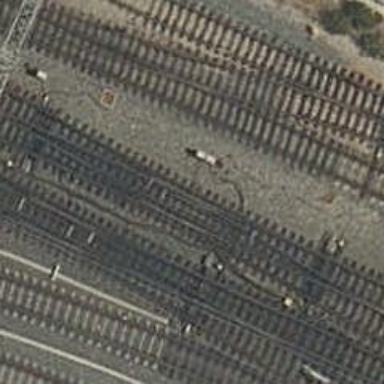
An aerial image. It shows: Railway switch.